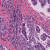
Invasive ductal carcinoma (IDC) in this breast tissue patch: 0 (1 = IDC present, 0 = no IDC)